Field crop: maize
Growth stage: 2
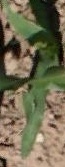
Species: maize